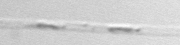
Label: Leptocylindrus